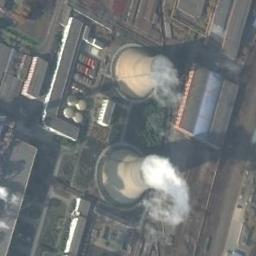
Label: thermal_power_station